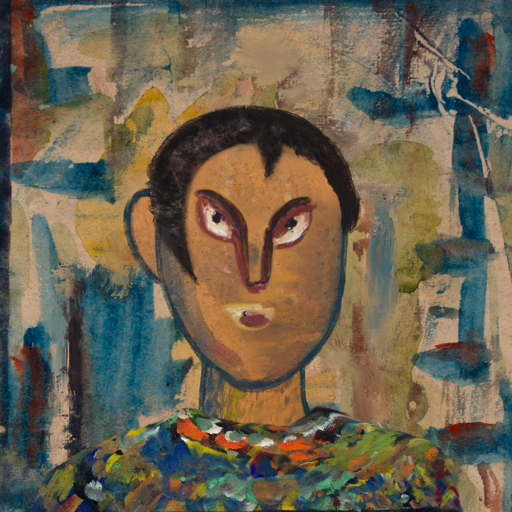
Background: Orphan, Head And Neck Front: In_The_Sun, Face Front: After_Raid, Bust: An_Impression, Hair Front: Roy_Bahadur, Head Accessory: Blank, Second Necklace: Blank, Necklace: Blank, Baby: Blank